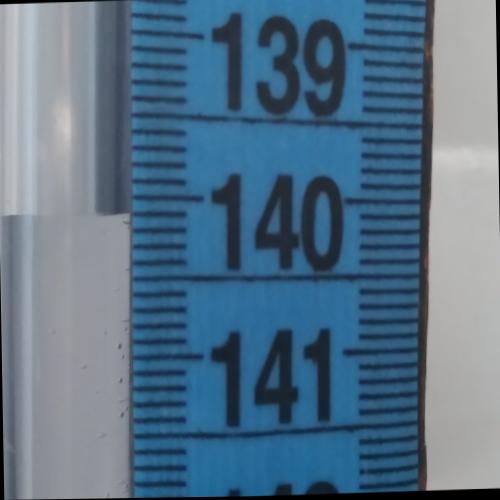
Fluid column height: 140.1 cm